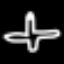
Label: airplane